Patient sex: F
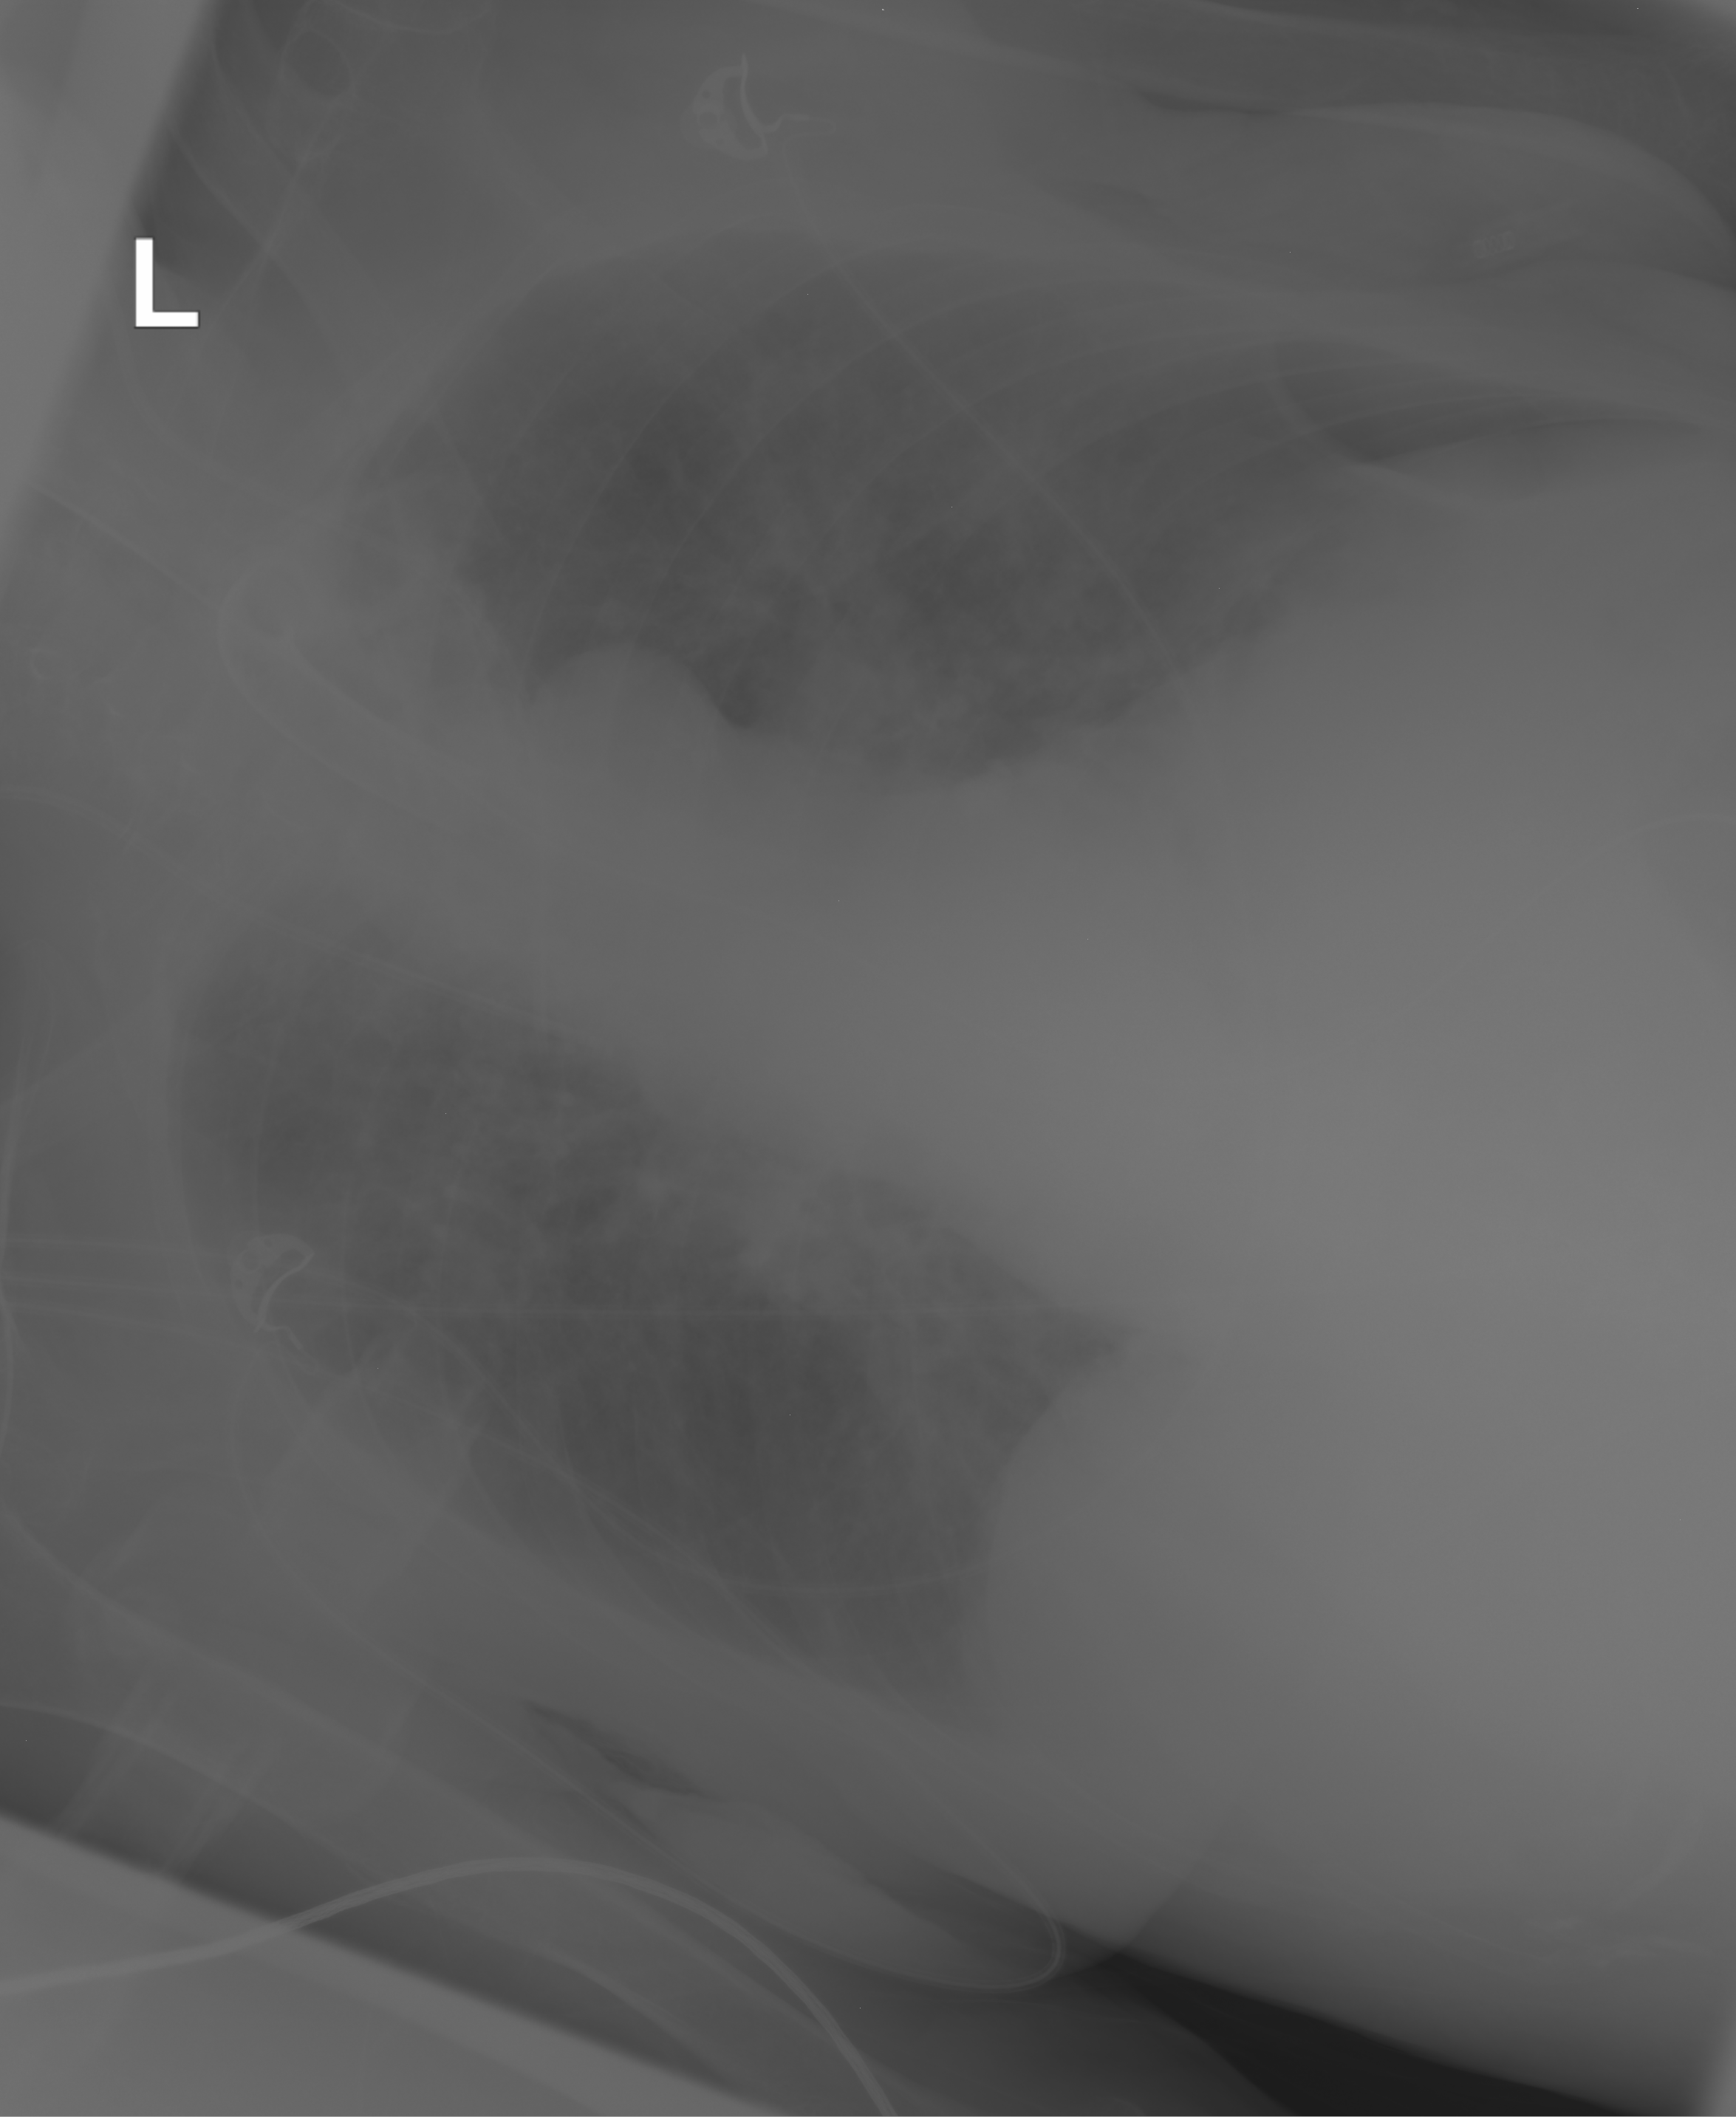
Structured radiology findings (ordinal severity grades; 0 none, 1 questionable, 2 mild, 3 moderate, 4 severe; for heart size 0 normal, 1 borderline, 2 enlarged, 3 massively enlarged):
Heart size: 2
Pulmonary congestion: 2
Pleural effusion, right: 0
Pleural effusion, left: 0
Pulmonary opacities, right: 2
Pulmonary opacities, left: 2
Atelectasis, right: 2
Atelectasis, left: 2